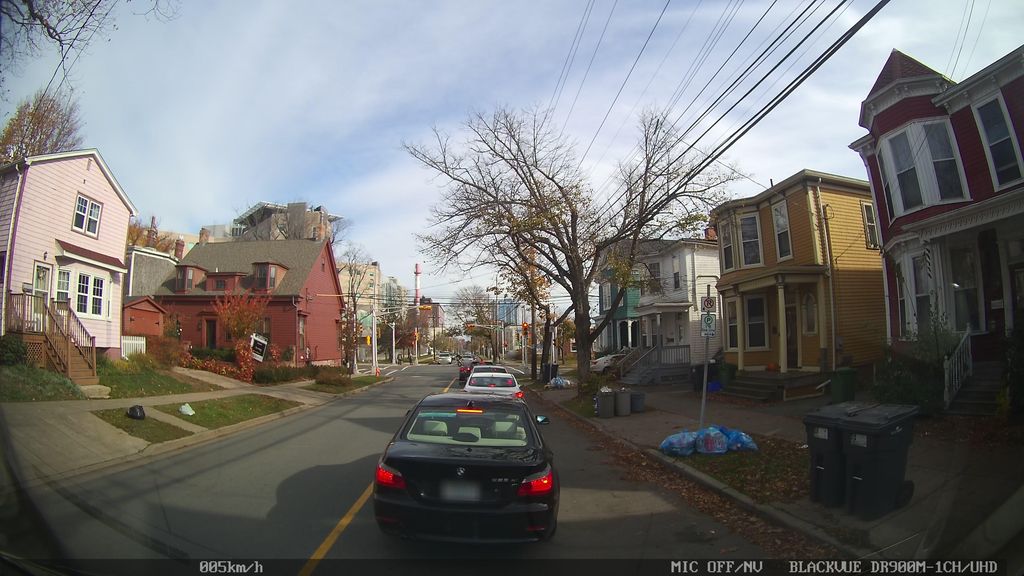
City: halifax